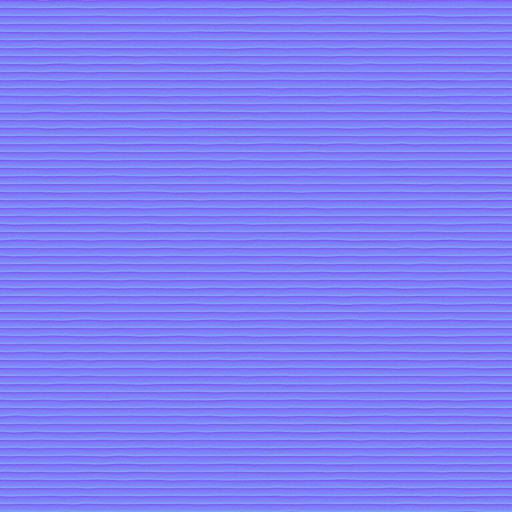
carpet cloth fabric floor red tiled